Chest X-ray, PA view. Patient: 59 years old, sex M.
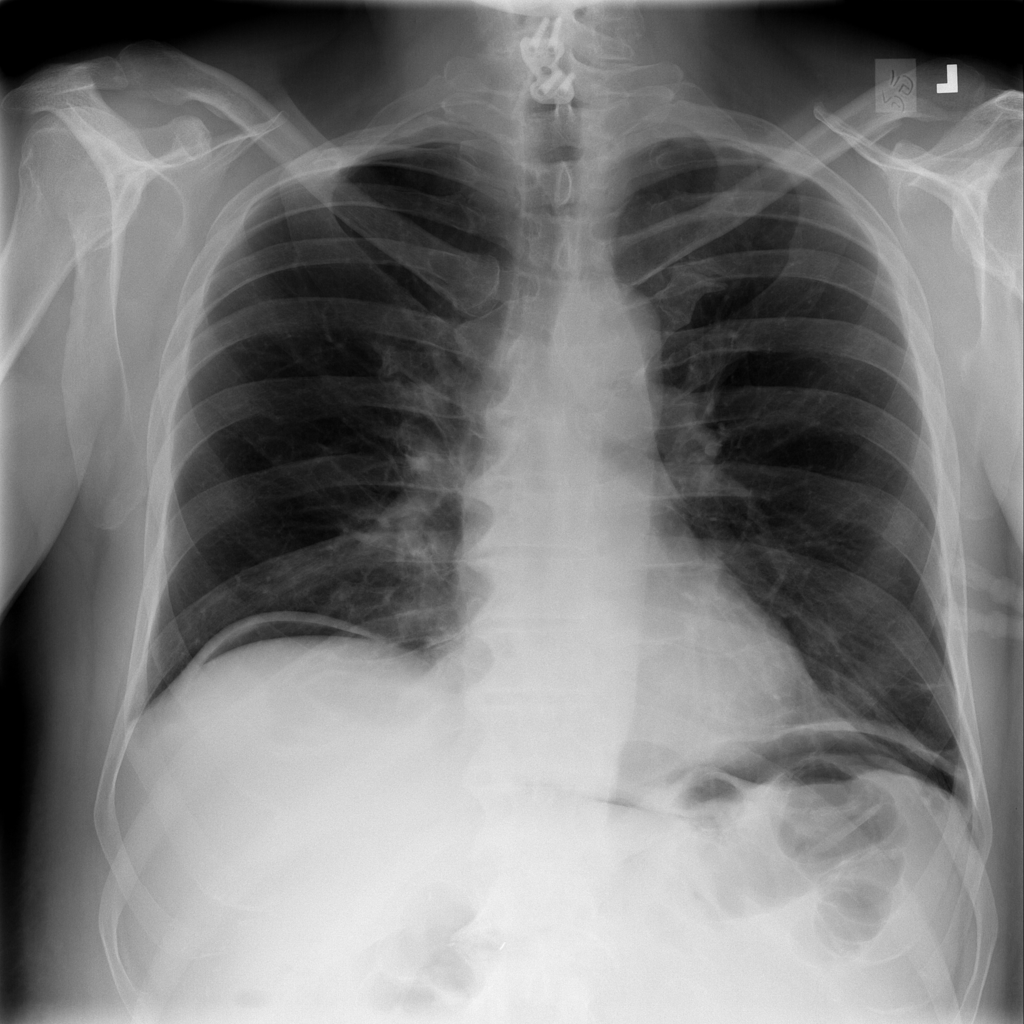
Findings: Atelectasis, Infiltration